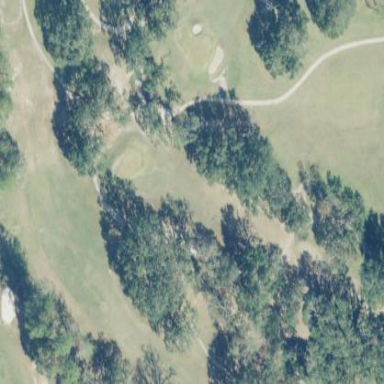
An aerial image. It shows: Golf fairway in the image.